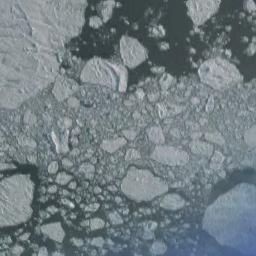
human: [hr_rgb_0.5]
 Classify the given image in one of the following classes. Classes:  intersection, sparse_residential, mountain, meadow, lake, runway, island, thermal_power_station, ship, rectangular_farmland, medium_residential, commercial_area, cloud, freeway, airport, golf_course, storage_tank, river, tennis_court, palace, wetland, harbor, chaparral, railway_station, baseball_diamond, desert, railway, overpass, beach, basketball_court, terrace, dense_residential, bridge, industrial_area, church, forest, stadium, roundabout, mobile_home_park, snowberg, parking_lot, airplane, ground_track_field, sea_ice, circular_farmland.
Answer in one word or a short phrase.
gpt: sea_ice